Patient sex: M
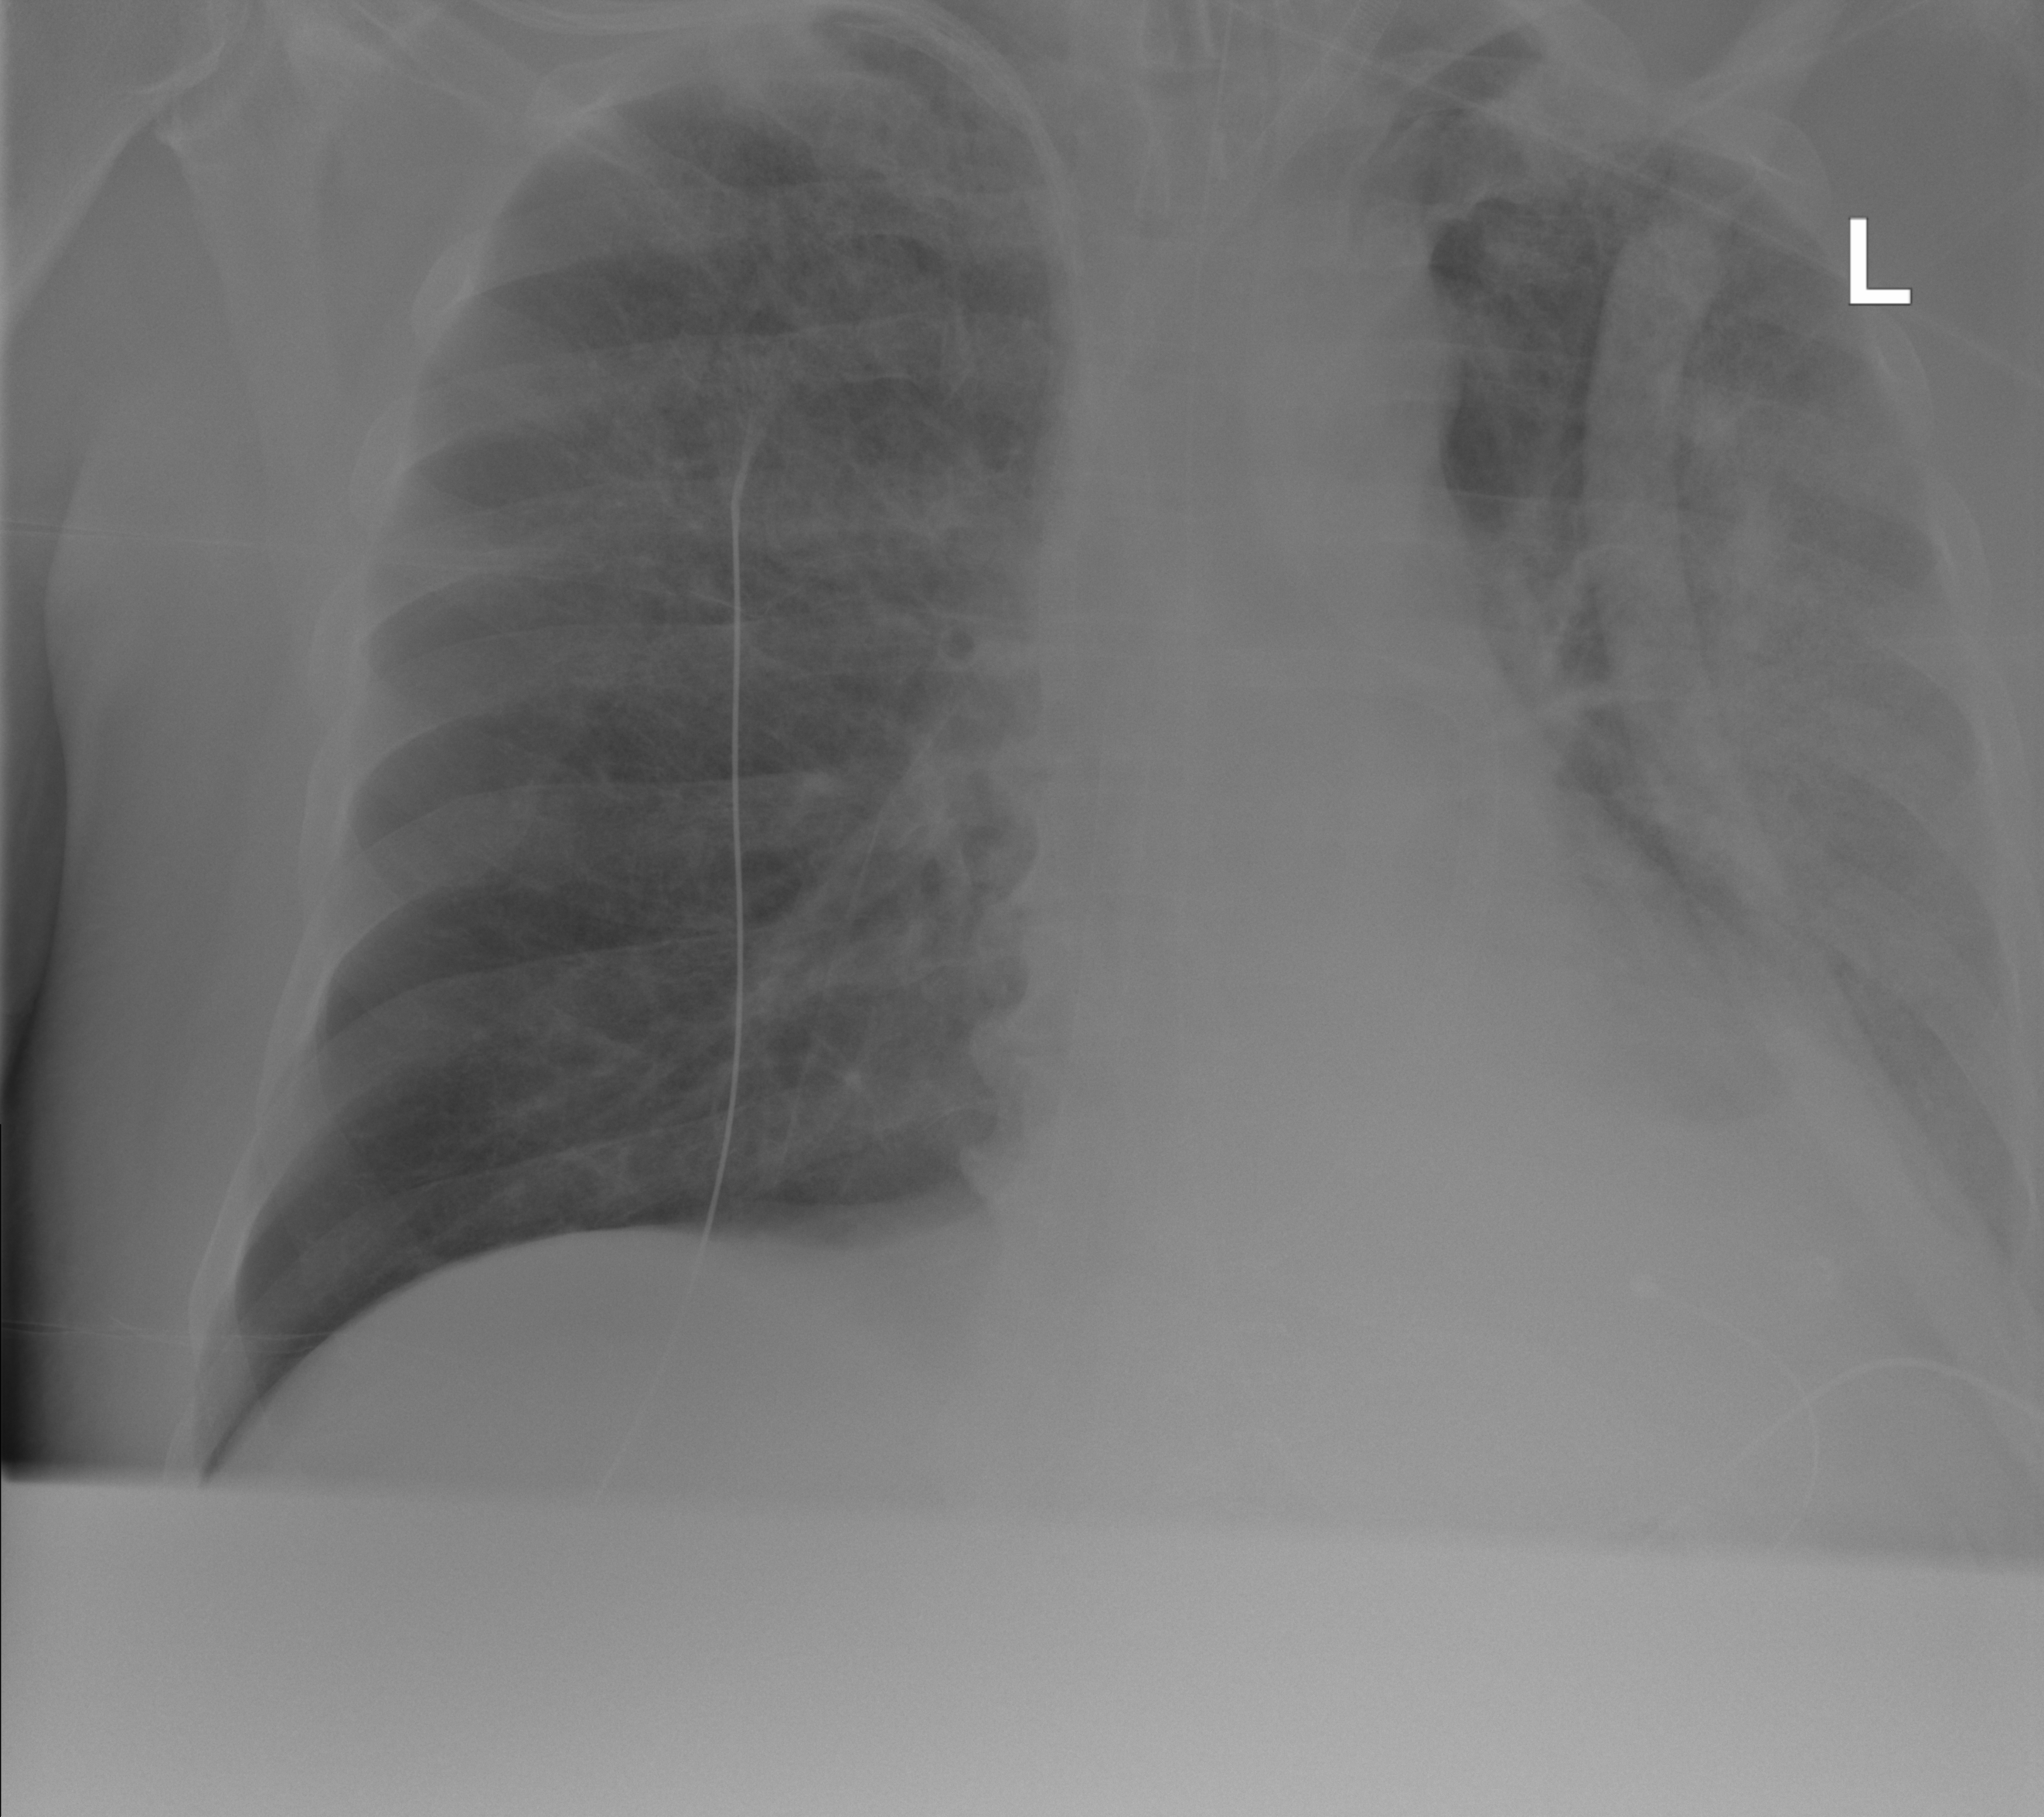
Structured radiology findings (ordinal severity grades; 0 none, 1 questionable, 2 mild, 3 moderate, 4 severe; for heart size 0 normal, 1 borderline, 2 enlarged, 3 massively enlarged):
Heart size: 2
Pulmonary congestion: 2
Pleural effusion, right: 0
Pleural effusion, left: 2
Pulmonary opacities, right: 2
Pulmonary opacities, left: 3
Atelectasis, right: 2
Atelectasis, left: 3